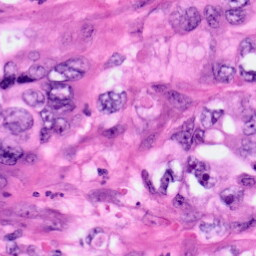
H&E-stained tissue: Pancreatic